Question: I created a new class named 'MySegment' which inherits from 'UIControl'.
First, I initialized a gradient line with 'CAGradientLayer'.
Second,'[self.layer addSublayer:myLayer]'
Then, '["myString" drawInRect:rect withAttributes:attributes]' is in the same location.
I want the text from 'drawInRect' to be overlaid on 'myLayer', but no matter what I use 'addSublayer' or 'insertlayer',my text is always under 'mylayer', the effect is shown on the photo.
How can I make my text above the gradient layer?

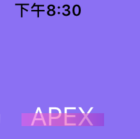
Answer: I'd indeed use 'CATextLayer' as @DonMag has pointed out. In that case, you would have 'CATextLayer' and 'CAGradientLayer'.
First insert the 'CAGradientLayer' using 'addSubLayer'
'[self.layer addSubLayer:gradientLayer];'
Then the 'CATextLayer' using 'insertSubLayer:above:'
'[self.layer insertSubLayer:textLayer above:gradientLayer];'
PS: Answered question about putting attributedstring in CATextLayer:
<URL>